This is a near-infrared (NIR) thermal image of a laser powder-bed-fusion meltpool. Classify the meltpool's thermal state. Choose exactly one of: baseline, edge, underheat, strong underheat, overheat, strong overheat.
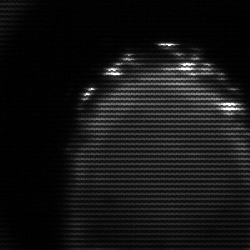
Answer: edge